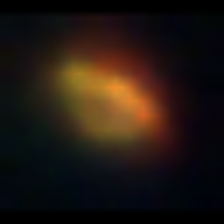
Taxon: Unknown_phyto
Group: Unknown